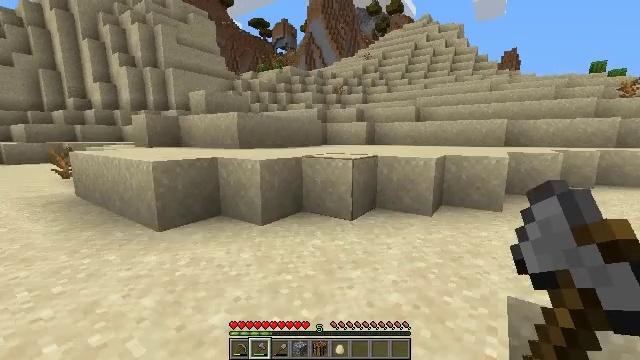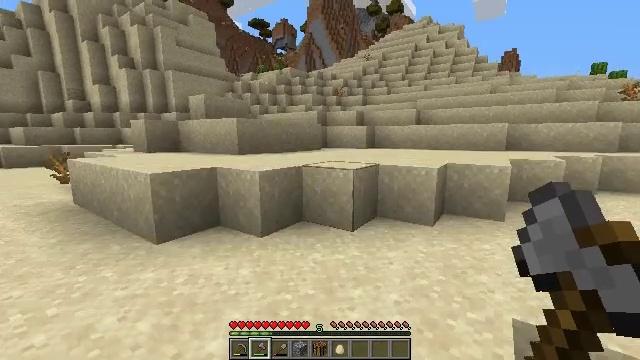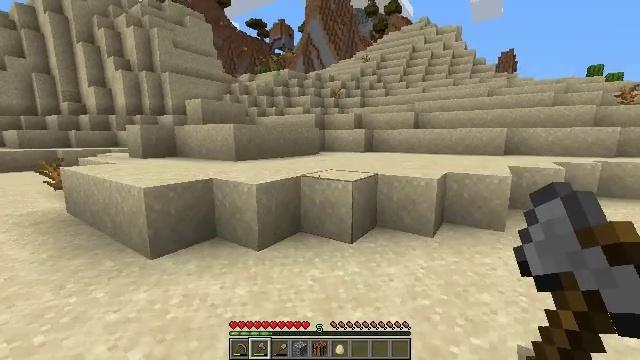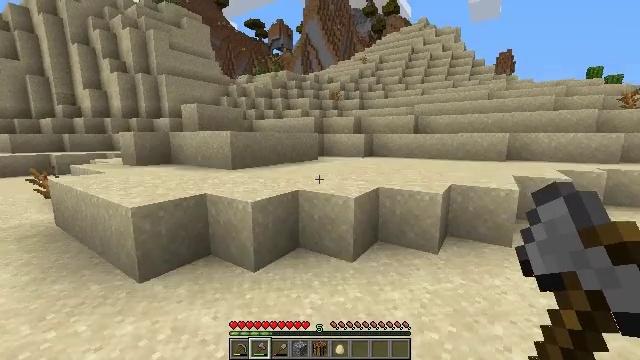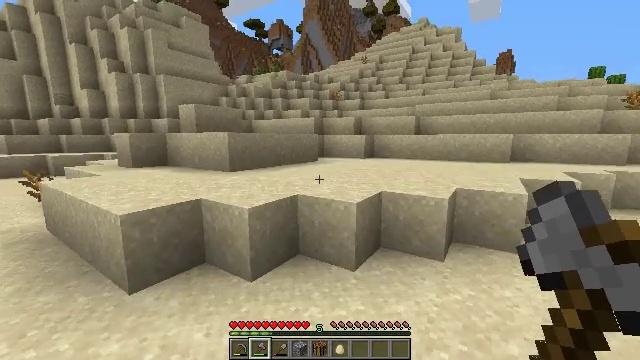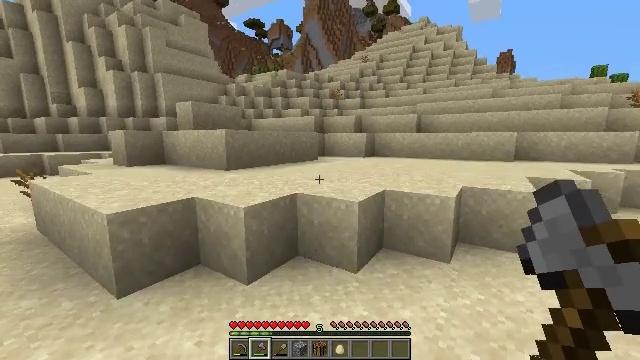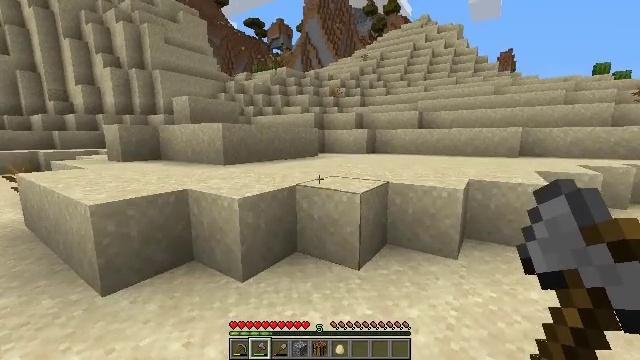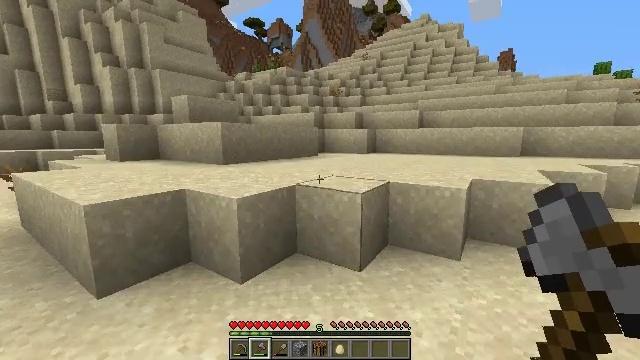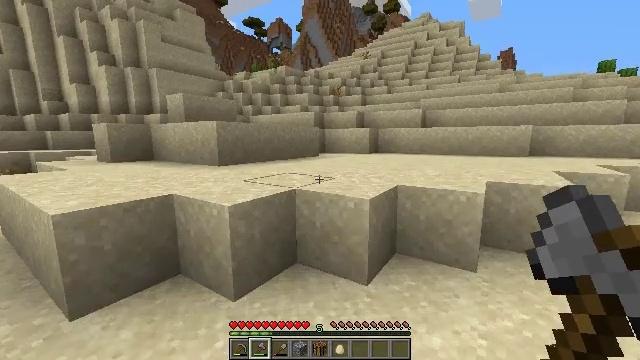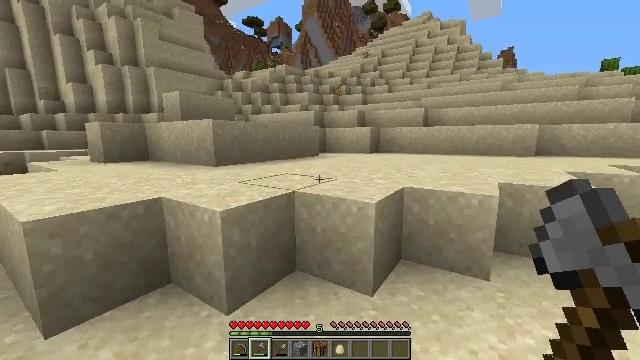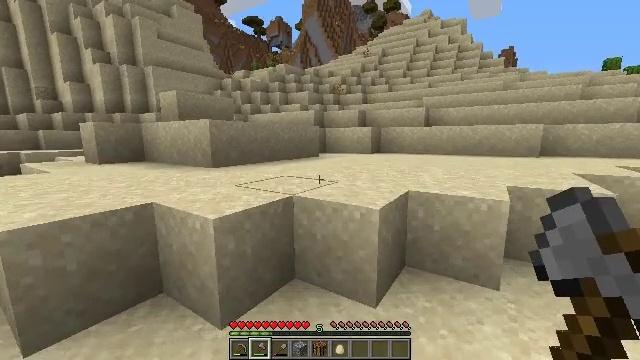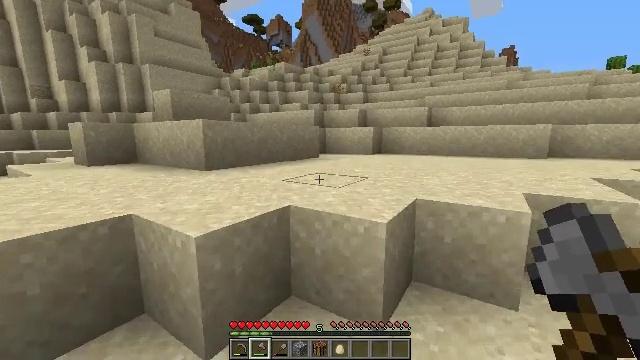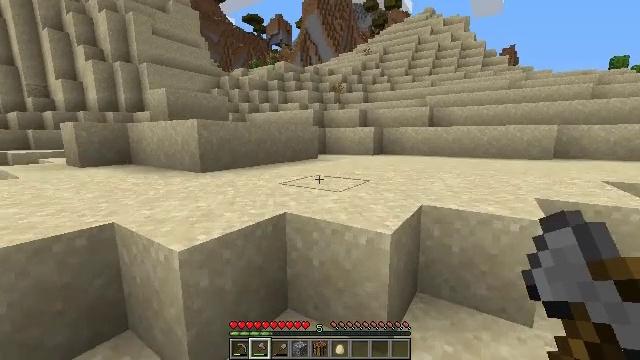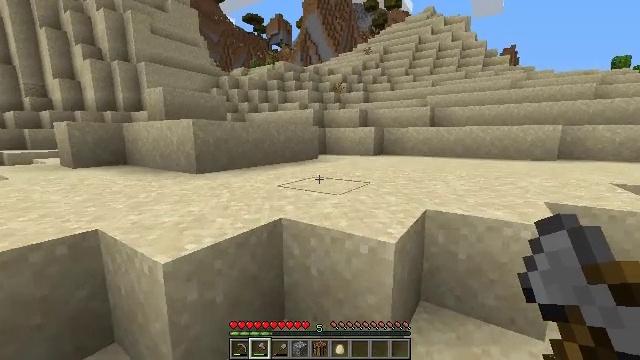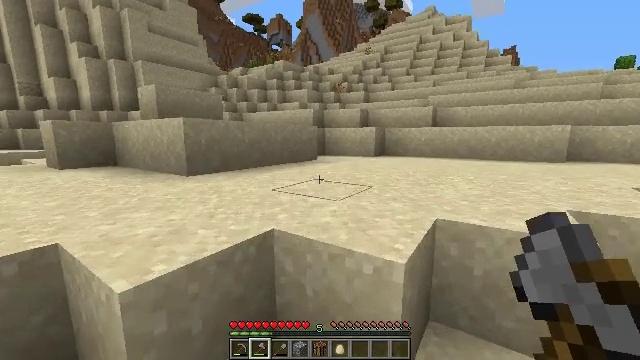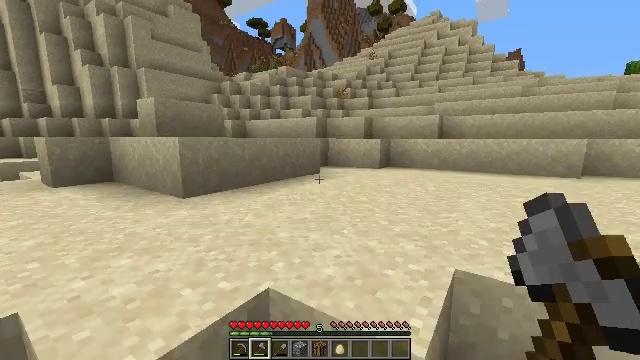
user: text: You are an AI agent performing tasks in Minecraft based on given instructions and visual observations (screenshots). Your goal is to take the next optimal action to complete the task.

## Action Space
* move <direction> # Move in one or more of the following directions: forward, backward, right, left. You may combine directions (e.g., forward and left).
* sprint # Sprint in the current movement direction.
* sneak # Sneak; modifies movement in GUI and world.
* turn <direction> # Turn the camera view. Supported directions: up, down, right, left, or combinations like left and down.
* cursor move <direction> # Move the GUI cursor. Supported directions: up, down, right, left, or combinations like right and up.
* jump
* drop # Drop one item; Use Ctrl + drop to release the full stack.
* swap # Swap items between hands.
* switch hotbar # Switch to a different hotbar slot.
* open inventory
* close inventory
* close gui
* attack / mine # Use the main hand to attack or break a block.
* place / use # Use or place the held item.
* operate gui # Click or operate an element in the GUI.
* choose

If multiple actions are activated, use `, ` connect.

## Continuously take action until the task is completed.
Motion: motion action
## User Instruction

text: Break the coarse dirt block.
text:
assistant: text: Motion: move forward, jump
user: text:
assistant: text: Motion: move forward, jump
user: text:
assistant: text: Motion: move forward
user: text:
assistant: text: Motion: move forward
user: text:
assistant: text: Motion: move forward
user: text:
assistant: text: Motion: move forward
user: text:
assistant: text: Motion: move forward
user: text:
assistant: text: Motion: move forward
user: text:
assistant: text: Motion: move forward
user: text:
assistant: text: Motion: move forward
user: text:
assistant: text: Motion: move forward
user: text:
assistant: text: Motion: move forward
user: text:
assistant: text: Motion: move forward
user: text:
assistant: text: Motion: move forward
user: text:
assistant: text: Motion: move forward, jump
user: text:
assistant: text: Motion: move forward, jump
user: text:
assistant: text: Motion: move forward, jump
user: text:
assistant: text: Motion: move forward, jump
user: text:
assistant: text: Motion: move forward
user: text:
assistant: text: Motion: move forward
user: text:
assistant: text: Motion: move forward
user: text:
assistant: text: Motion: move forward
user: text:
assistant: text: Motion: move forward
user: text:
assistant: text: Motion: move forward
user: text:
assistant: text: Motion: move forward, turn left
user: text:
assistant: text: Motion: move forward, turn left
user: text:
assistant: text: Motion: move forward, turn left and up
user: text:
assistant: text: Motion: move forward, turn left
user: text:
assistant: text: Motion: move forward, turn left
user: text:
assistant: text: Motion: move forward